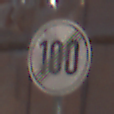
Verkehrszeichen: EndeGeschwindigkeit100
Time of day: MorningAfternoon
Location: Outdoor (Nature)
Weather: Clear
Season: Summer
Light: Natural